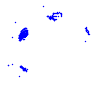
Particle: electron